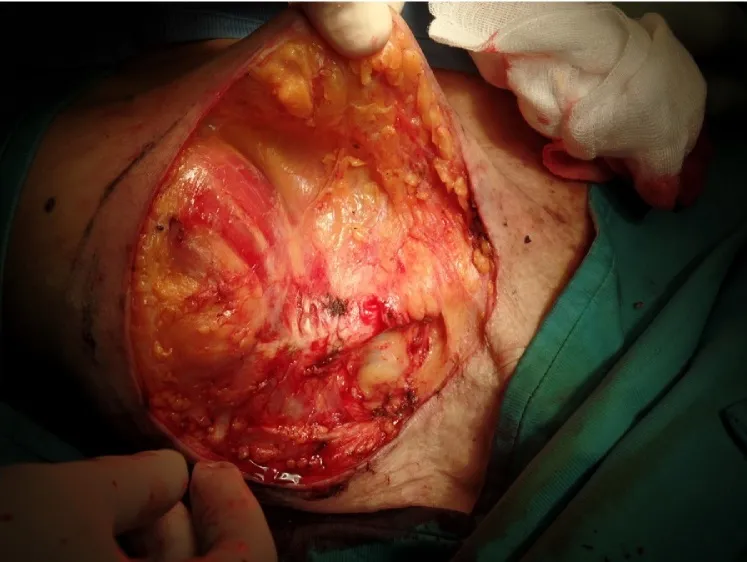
Intraoperative view of the harvesting of two fasciocutaneous flaps.
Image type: medical_photograph (other_medical_photograph)